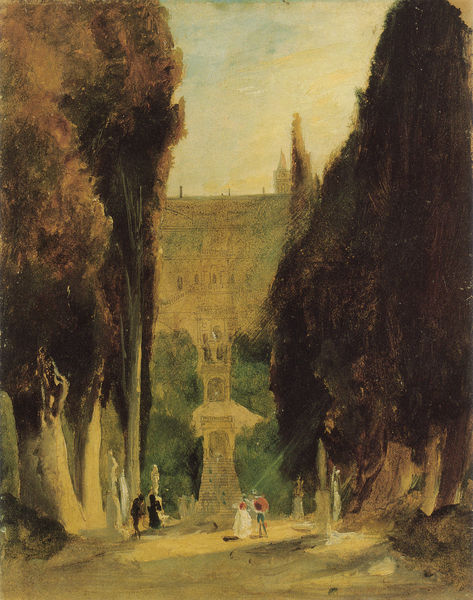
Titel: Im Park der Villa d'Este
Künstler: Karl Blechen
Standort: Berlin
Institution: Akademie der Künste
Schlagwörter: baum, blau, blätter, dunkel, gemälde, himmel, laub, mann, schatten, weiß, aquarell, bäume, gelb, grün, landschaft, menschen, ocker, stadt, abend, braun, bunt, fenster, frau, grau, hell, kleid, licht, männer, schwarz, skizze, strasse, tür, zeichnung, dach, gebäude, haus, park, rot, schirm, schloss, sonnenschirm, weg, beige, expressionismus, leute, rock, spitze, hügel, morgen, natur, pappeln, stamm, brücke, kirche, gold, realismus, reich, adel, paar, pflanzen, rosa, wald, turm, garten, statue, zypressen, sommer, bogen, fassade, italien, allee, baumreihe, sonnenuntergang, herbst, figuren, treppe, treppen, draussen, stufe, stufen, lichteinfall, tor, pärchen, burg, türme, palast, palazzo, torbogen, spaziergang, strahlen, flur, sonnig, flanieren, skulpturen, pforte, statuen, residenz, böcklin, ölskizze, este, freitreppe, alle, spätsommer, auffahrt, lichtquelle, kulisse, pinien, pinie, spaziergänger, carl, hohlweg, herkules, herbstlich, wanderung, alleee, monument, staue, toskana, paare, dillis, platanen, streppe, kassel, potsdam, baumreihen, mächtig, stiege, tivoli, wandelgarten, blechen, alee, schrim, barcelona, öl auf leinwand, schastten, berlin staatliche museen, bomarzo, champs élysées, villa deste, villa d`este, wolke wolken, anton böcklin, shloß, gebäudfe, viktoriansich